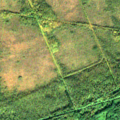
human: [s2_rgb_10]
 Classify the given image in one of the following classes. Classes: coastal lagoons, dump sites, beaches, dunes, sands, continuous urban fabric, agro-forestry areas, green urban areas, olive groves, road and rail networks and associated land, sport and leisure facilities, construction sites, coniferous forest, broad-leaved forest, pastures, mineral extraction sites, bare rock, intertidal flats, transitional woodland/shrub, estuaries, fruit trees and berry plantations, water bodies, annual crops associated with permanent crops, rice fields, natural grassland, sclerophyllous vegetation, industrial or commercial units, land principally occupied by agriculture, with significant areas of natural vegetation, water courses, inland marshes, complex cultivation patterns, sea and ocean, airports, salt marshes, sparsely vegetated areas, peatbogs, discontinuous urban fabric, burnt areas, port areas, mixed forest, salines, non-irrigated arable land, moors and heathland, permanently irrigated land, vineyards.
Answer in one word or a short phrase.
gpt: broad-leaved forest, peatbogs